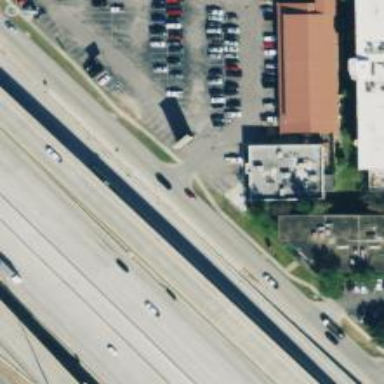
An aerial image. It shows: Secondary road with frontage road alongside.